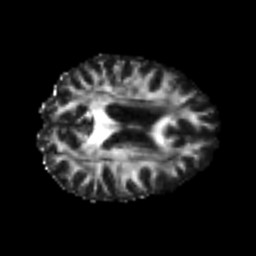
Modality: FA
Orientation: axial
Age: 53
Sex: male
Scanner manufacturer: siemens
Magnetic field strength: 3 T
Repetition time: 4.987 s
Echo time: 0.0792 s